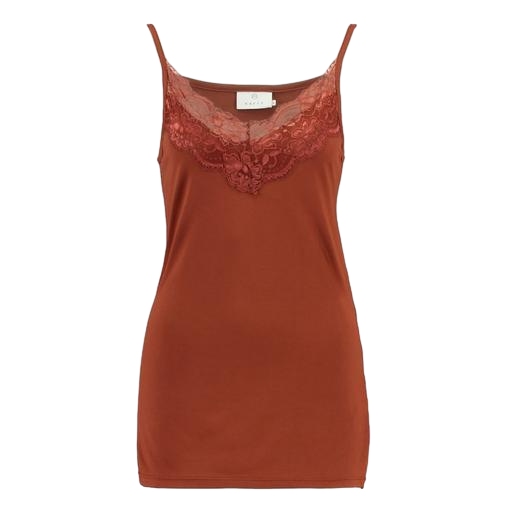
multicolor vila brown lace detail cami, longline cami, line cami, white background